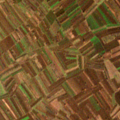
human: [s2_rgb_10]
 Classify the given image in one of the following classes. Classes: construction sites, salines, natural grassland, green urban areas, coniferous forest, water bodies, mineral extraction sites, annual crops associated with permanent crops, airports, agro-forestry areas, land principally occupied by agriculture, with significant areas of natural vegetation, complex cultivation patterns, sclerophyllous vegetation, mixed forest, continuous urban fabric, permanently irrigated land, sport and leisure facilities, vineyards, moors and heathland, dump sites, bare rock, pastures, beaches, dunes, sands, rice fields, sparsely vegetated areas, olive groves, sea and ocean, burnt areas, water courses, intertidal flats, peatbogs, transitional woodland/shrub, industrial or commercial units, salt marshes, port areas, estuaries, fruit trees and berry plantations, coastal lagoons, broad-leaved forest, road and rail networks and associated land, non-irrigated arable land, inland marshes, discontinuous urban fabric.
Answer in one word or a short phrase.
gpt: non-irrigated arable land, complex cultivation patterns